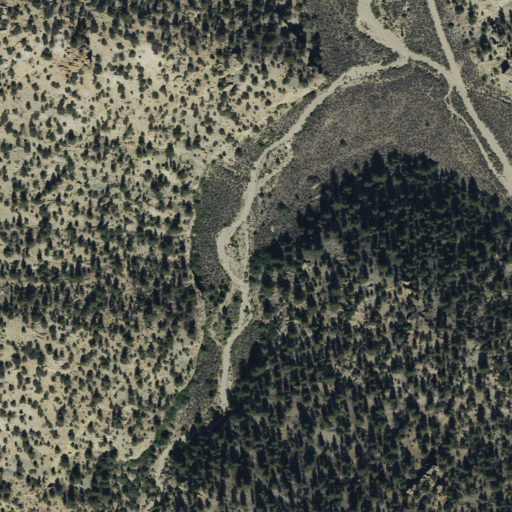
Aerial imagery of valley in Utah named Ice Canyon containing shrub and evergreen forest